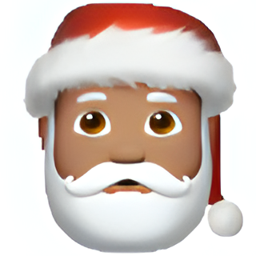
Name: father christmas
Emoji: 🎅🏽
Group: People & Body
Sub-group: person-fantasy